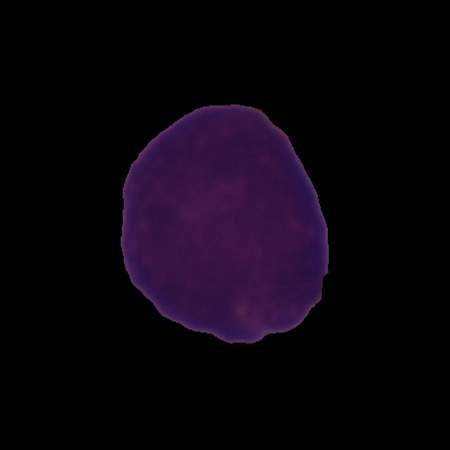
Label: cancer